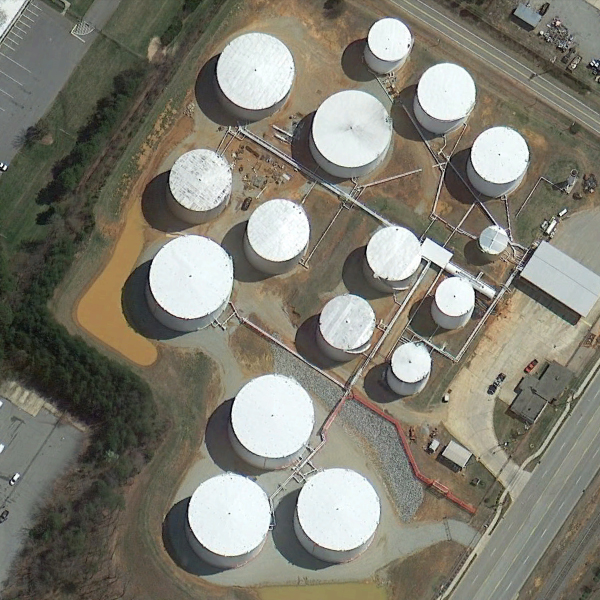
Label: StorageTanks